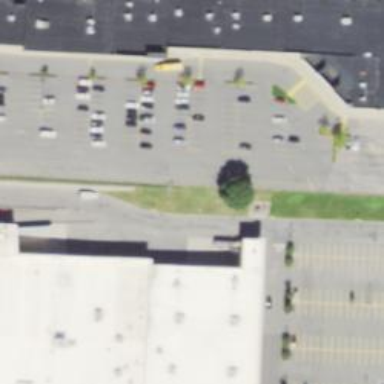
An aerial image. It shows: Department store building.